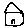
Label: house